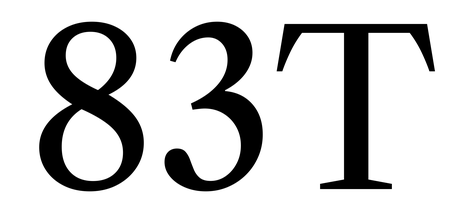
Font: LibreCaslonText_Regular